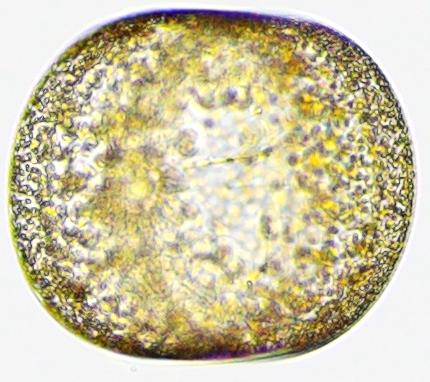
Label: Coscinodiscus